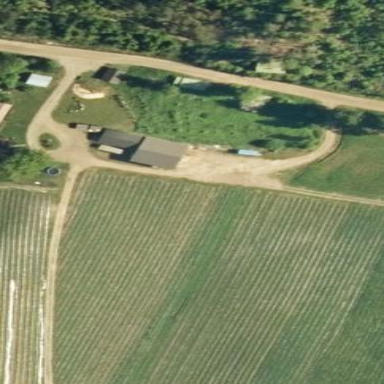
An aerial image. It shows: Farmyard area.